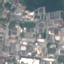
Label: Industrial